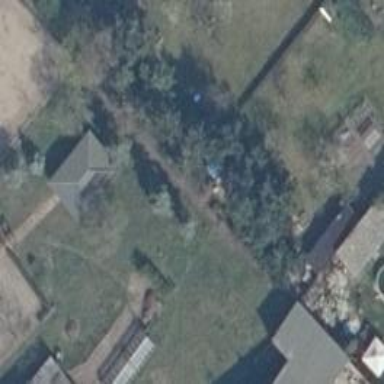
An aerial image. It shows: Single tag "natural: tree."